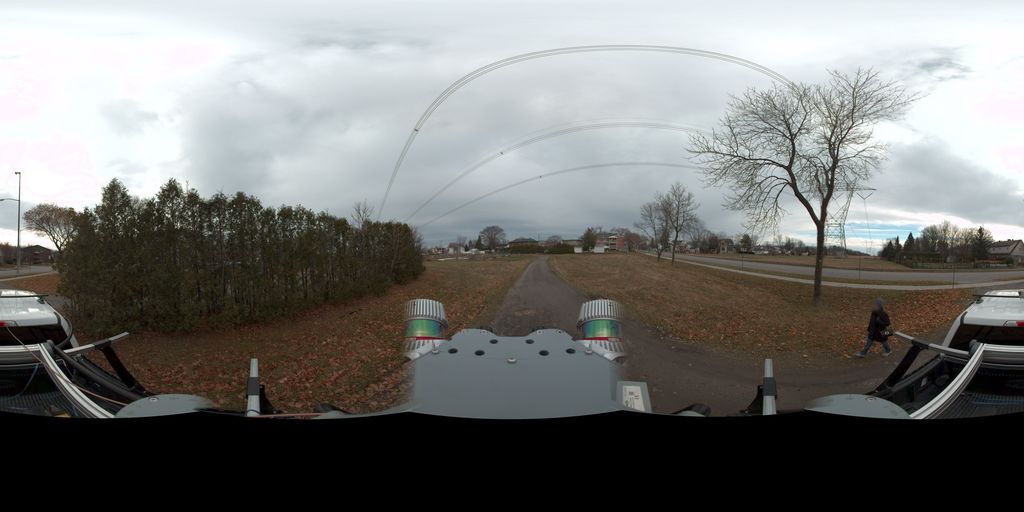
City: quebec_city